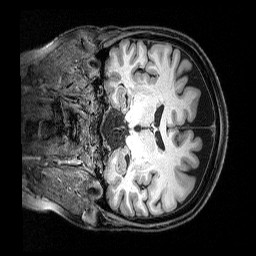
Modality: T1w
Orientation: coronal
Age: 70
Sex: female
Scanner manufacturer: siemens
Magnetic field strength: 3 T
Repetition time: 2.5 s
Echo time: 0.00369 s